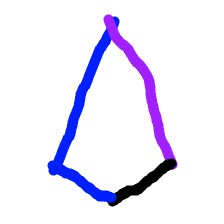
Shape: kite